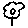
Label: flower